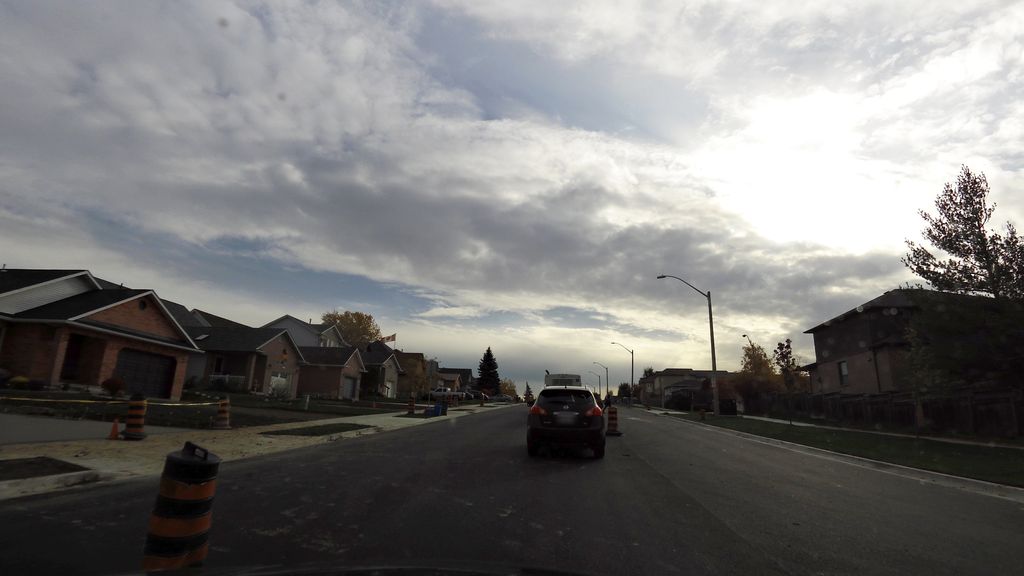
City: hamilton